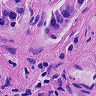
Metastatic tissue present: yes